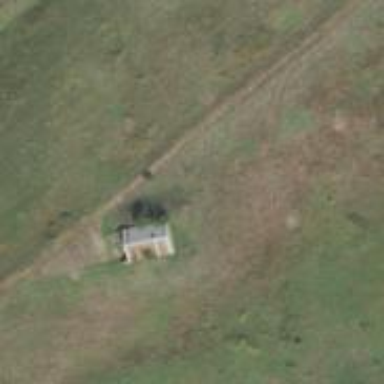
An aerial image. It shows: Military bunker.